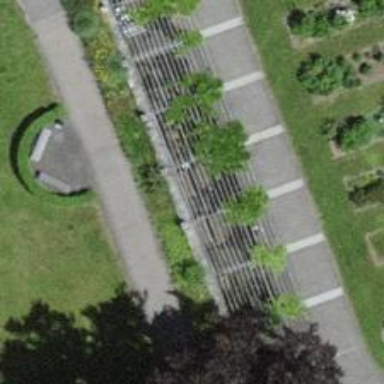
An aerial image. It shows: Bench for seating.